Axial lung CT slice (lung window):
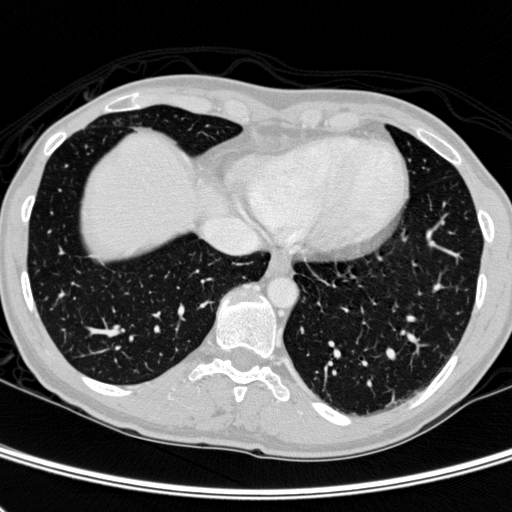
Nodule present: no